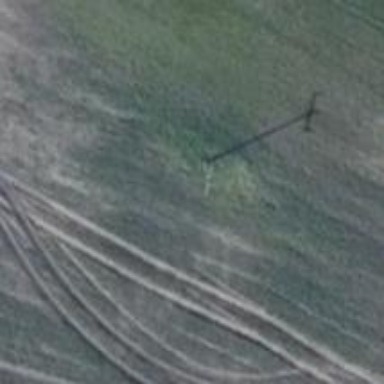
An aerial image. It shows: Power pole.